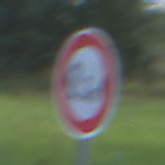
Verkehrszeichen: TatsaechlicheBreite2Komma3
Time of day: MorningAfternoon
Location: Outdoor (Nature)
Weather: PartlyCloudy
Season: NotSpecified
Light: Natural